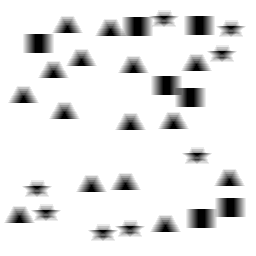
Squares: 7
Triangles: 15
Stars: 8
Total shapes: 30